Question: By using 'Eclipse' shortcut (++)
Will show both ('src') files and also ('target') files.
Like that

The problem is that
Some times by mistake
I select the target file then i update my changes
After build i will NOT see the new changes !!
Thats because i update the wrong files (target)
So any idea
How to show only ('src') files not ('target') files by Eclipse shortcut (++) ?
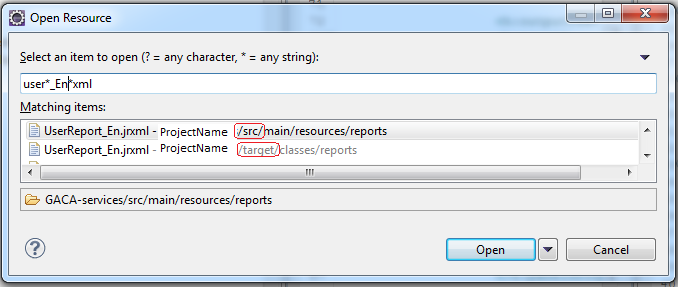
Answer: Right click on a 'target folder'(s)
Go to folder(s) properties,
Mark folder as 'Derived' like that.

Derived entities are excluded from searching by default like that.

By create a 'working set'

That include those entities you want searched and search only within that working set.
In our case will include ALL without 'target folder'(s).
Note : This answer is related to
<URL>